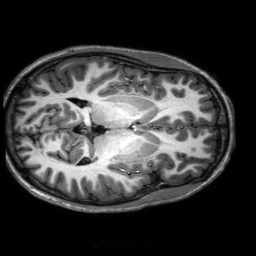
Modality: T1w
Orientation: axial
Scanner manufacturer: philips
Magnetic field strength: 3 T
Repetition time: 0.0096 s
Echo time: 0.0046 s